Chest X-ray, PA view. Patient: 30 years old, sex M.
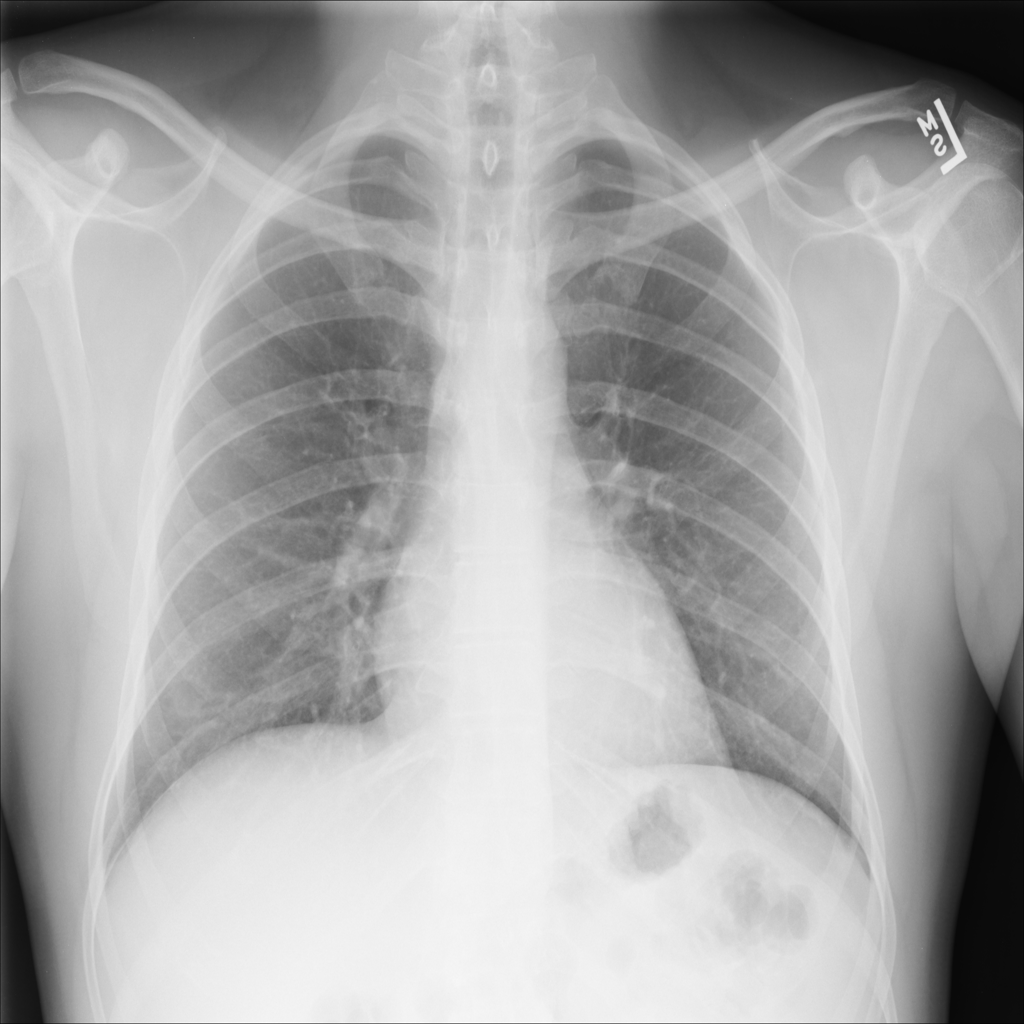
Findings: No Finding